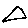
Label: triangle